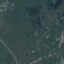
Land use / land cover class: Pasture